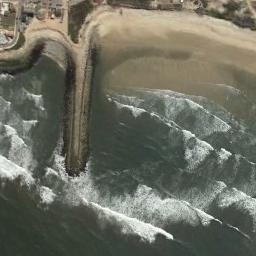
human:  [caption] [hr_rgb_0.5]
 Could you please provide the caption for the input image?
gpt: Dark gray sea waves surround strip-shaped islands and earthy sandy beaches .

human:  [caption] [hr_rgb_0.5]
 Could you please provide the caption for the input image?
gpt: The beach has a tombolo and the sand on the beach is khaki .

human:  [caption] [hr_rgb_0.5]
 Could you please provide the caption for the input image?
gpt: The beach consists of light green seawater and a yellow coast with sparse green plants .

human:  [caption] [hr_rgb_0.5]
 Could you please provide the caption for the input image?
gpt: There are many green plants near the beach .

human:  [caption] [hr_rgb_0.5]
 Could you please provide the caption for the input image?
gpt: The waves are heavy around the beach .